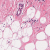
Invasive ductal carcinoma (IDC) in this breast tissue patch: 0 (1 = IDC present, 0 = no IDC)